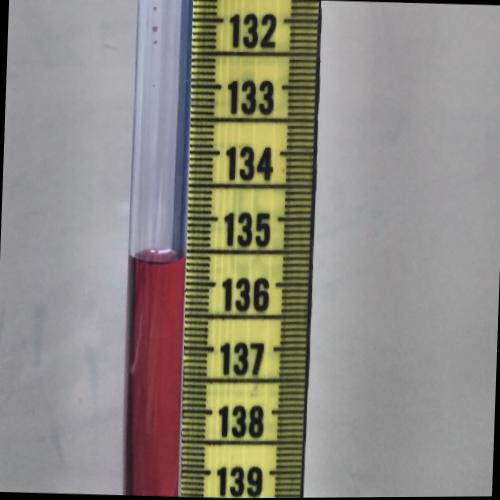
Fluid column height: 135.7 cm